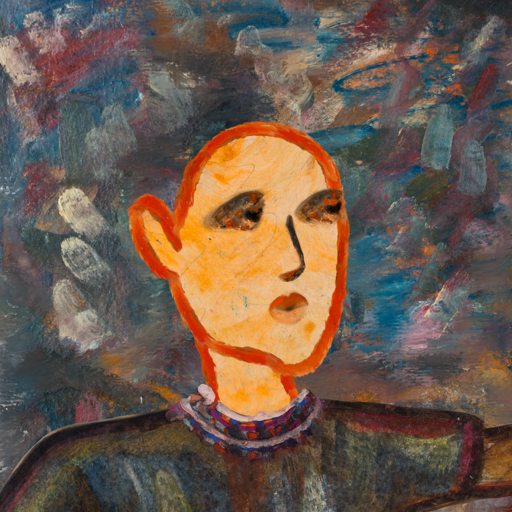
Background: Boggyland, Head And Neck Side: Experience, Face Side: Gypsy_Queen, Bust: Mosgoul, Hair Side: Blank, Head Accessory: Blank, Second Necklace: Blank, Necklace: Hypocrite_1, Baby: Blank